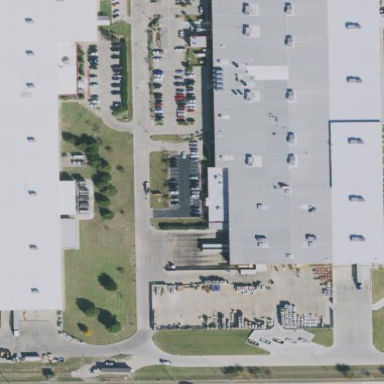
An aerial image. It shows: Industrial building.